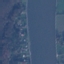
Land use / land cover: River